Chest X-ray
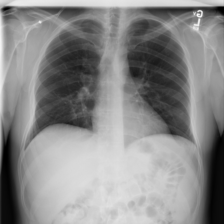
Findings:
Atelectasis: positive
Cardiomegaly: negative
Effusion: negative
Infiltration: negative
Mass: negative
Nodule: negative
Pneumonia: negative
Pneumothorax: negative
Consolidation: negative
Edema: negative
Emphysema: negative
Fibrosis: negative
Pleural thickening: negative
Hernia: negative